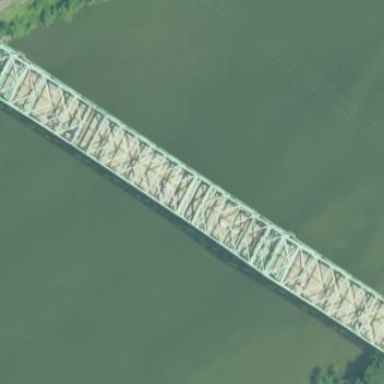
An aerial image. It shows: Man-made bridge.